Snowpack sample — Snodgrass Mountain, Crested Butte, Colorado (2/4/25, 12:06 PM MST)
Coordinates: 38.923, -106.968
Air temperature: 35 °F
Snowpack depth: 80 cm
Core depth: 60 cm
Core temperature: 32 °F
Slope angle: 14°, slope face: 78°
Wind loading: low
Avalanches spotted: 0
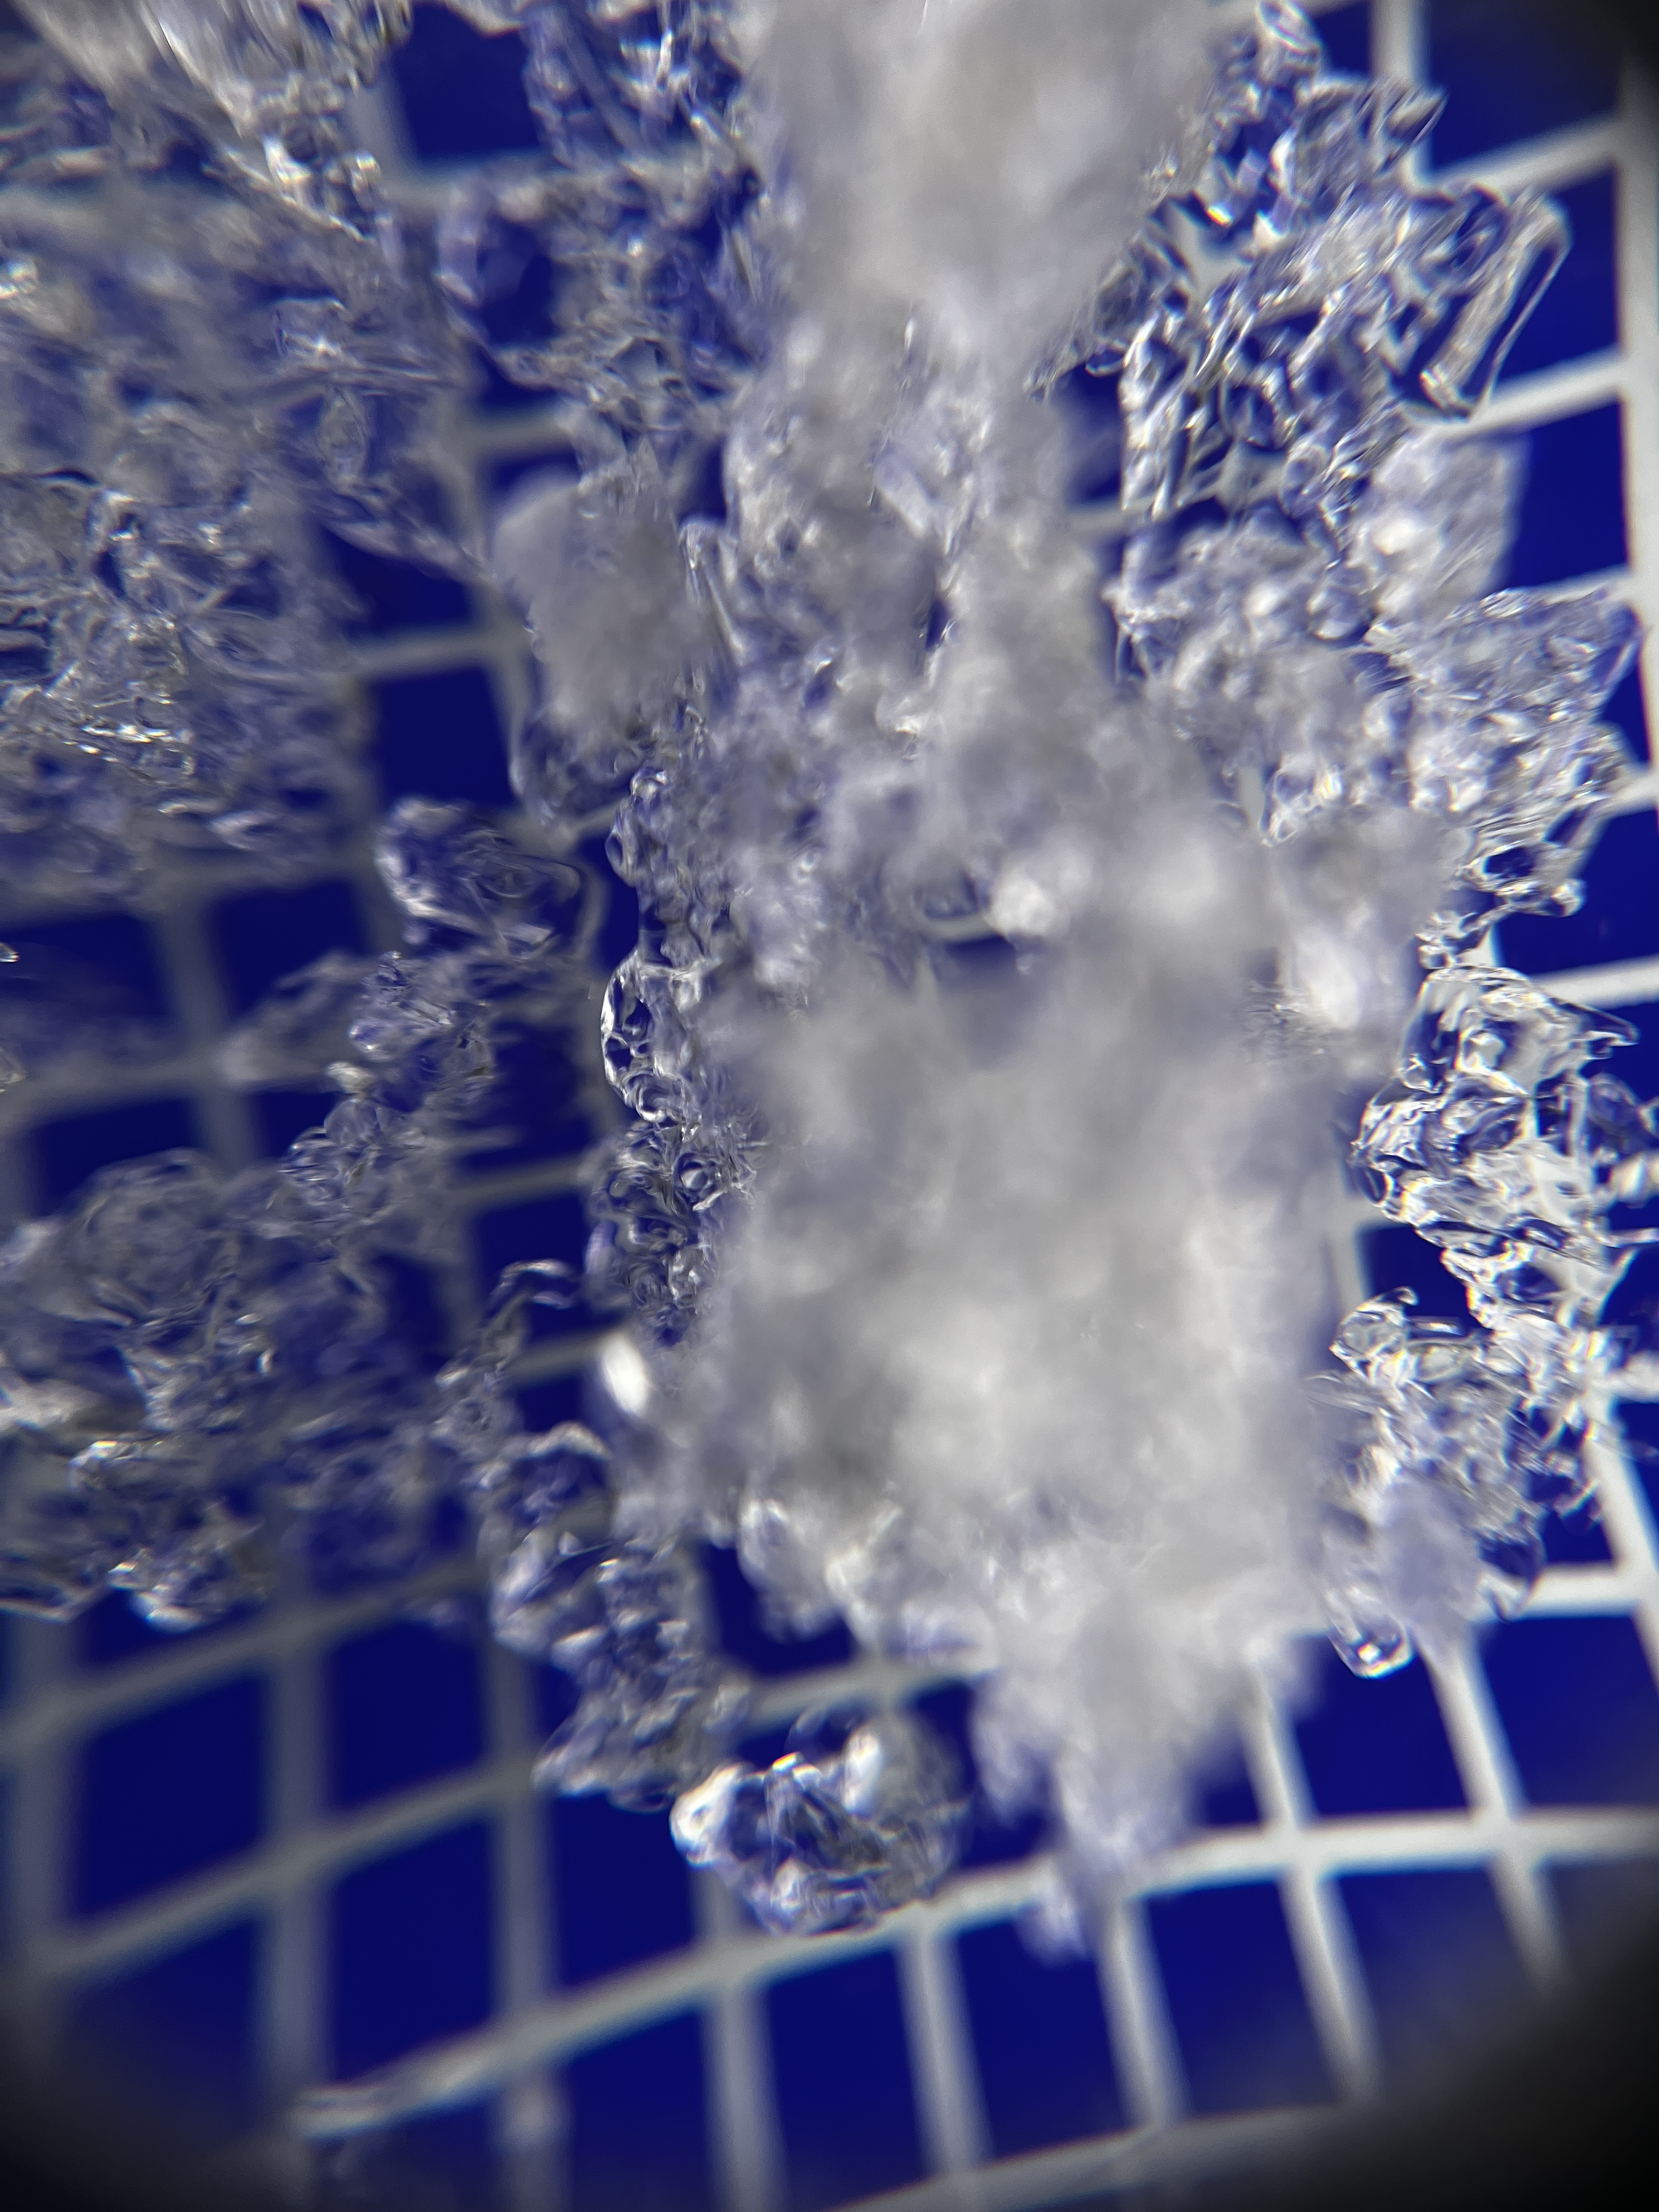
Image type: magnified_profile
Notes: No avalanches nearby, unusually warm weather for the last month reported by residents, Collected 25 yards from treeline